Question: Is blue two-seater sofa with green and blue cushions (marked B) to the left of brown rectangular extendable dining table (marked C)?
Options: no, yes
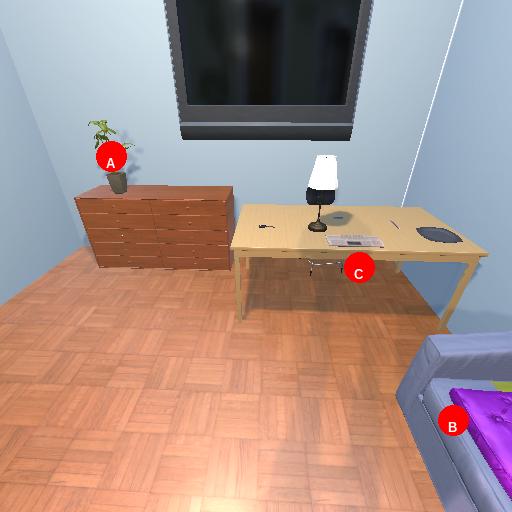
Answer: no